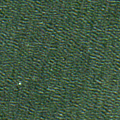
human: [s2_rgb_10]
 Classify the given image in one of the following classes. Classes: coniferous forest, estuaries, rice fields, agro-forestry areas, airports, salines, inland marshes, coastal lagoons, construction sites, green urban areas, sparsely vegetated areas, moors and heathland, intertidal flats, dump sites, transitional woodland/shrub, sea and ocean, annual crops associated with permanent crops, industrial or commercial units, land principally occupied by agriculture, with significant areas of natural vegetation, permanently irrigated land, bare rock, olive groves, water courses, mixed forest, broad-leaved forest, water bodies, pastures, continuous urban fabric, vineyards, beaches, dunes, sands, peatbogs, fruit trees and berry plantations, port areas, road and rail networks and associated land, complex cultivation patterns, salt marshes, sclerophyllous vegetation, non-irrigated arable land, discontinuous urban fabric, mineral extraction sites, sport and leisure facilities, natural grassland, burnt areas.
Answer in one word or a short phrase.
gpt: sea and ocean